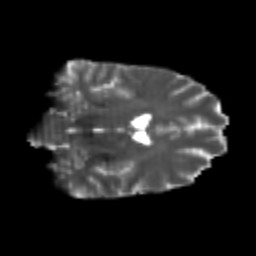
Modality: T2w
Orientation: coronal
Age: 24
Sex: male
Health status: healthy
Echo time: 0.074 s